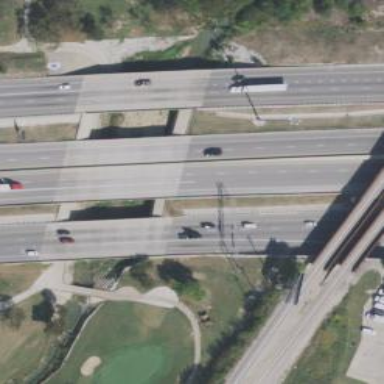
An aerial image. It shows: Motorway bridge.